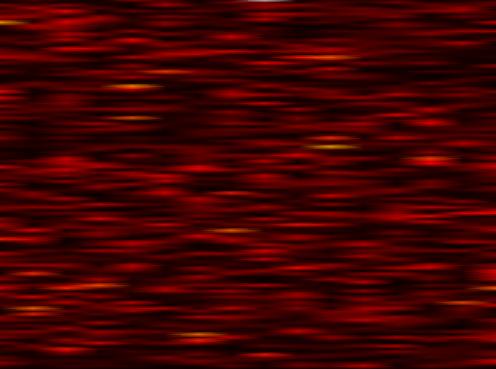
Label: UFMC